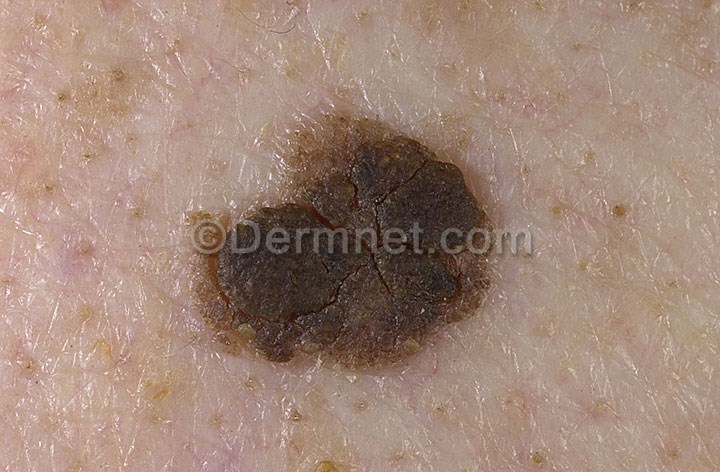
Disease: Seborrheic Keratoses and other Benign Tumors